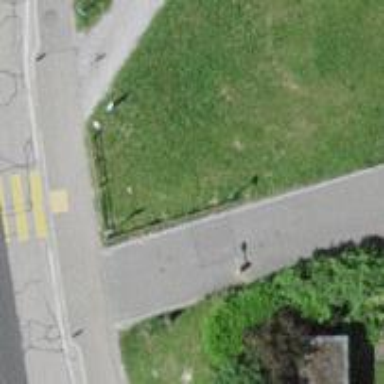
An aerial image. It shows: Swing gate barrier.